Question: I've seen many posts and answers online trying to answer this question.
However using 'bbox_inches = 'tight'' the legend disappears.
This is one of my figures:

Since I have the legend outside the plot frame, I would like to remove only the top and bottom white space.
Anyone knows how to remove at least the top white space?
Thanks a lot!
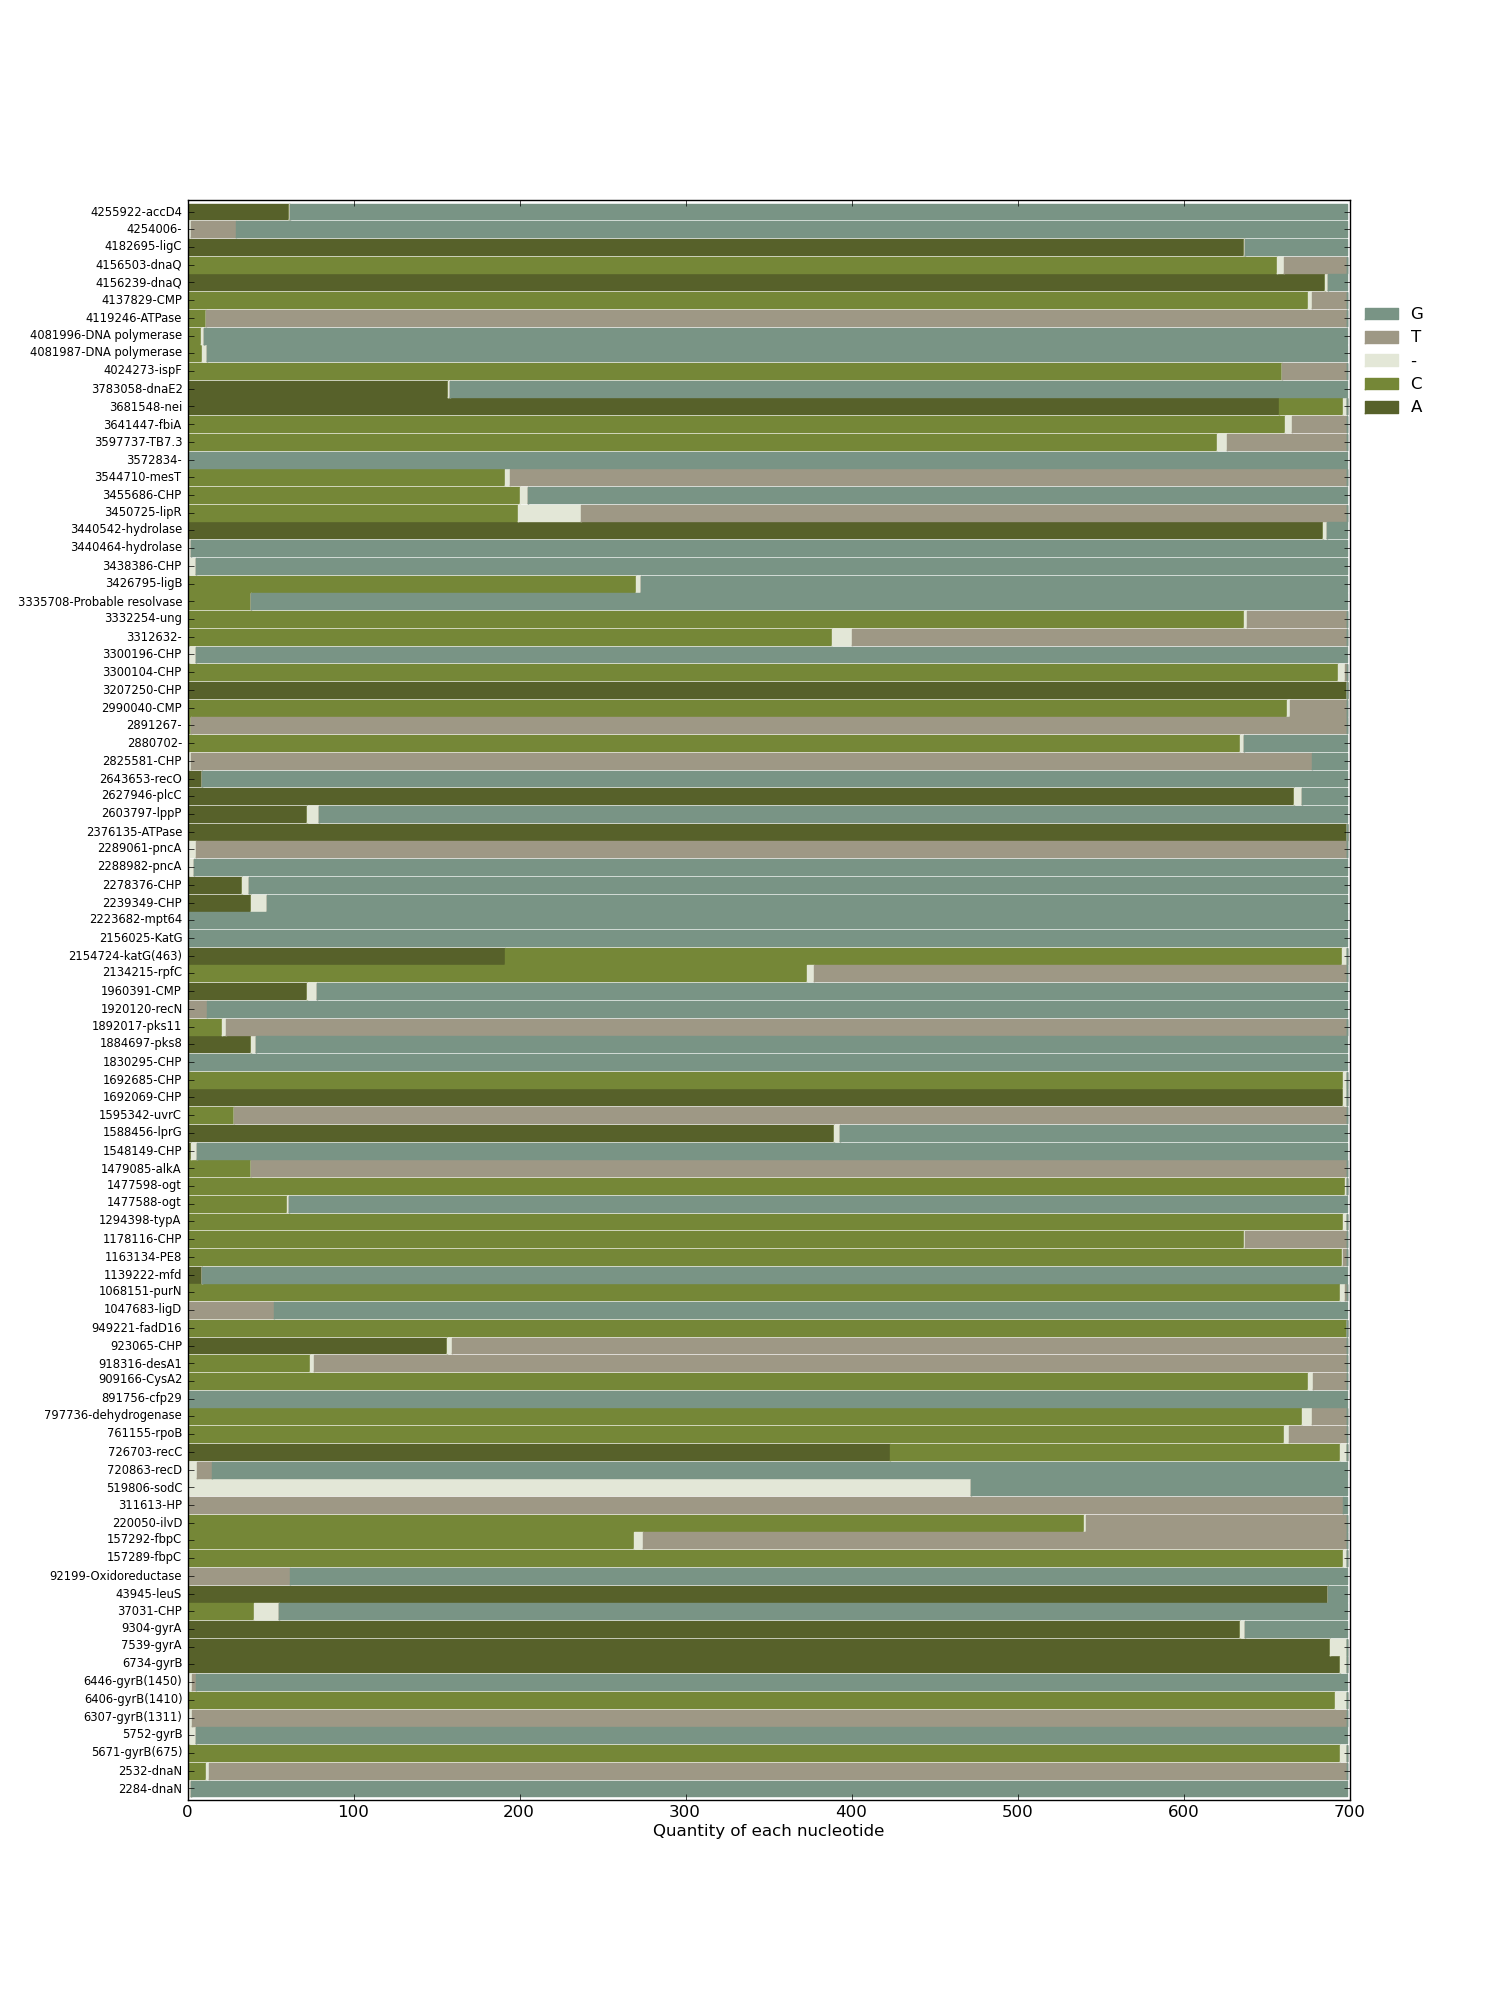
Answer: Have you tried using 'subplots_adjust()'? See, for example, the answer of @DaveP to this question: <URL>
Also, look at the answer by @Tian Chu to the same question.
EDIT: This works for me:
'''
import matplotlib.pyplot as plt
fig=plt.figure()
ax=fig.add_subplot(111)
ax.plot([1,2,3],[5,6,7],'gs-')
plt.subplots_adjust(top=0.99, right=0.99)
plt.show()
'''